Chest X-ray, PA view. Patient: 19 years old, sex F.
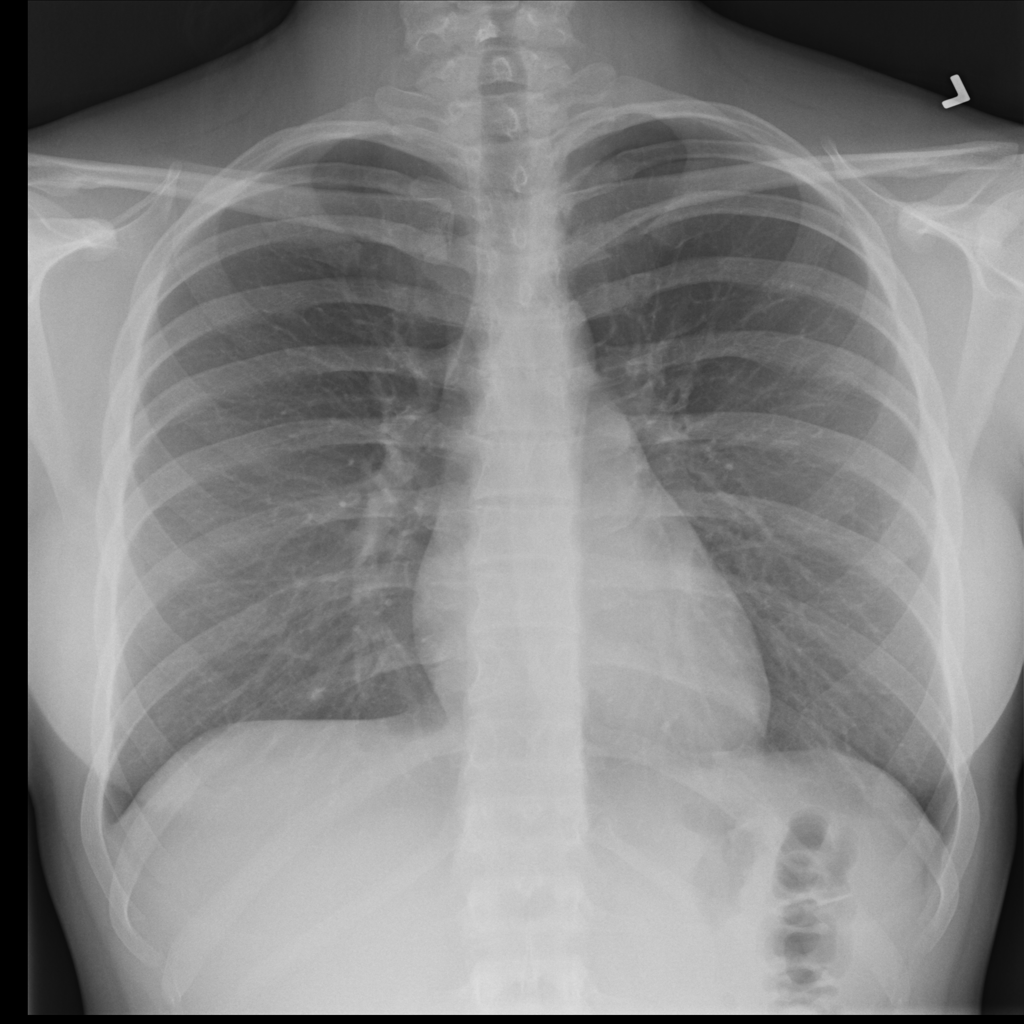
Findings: No Finding